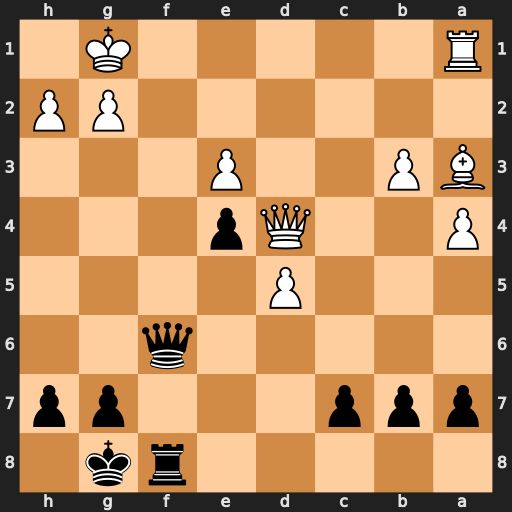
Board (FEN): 5rk1/ppp3pp/5q2/3P4/P2Qp3/BP2P3/6PP/R5K1
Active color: b
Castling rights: -
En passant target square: -
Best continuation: Qf2+ Kh1 Qf1+ Rxf1 Rxf1#